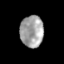
Tissue: skin
Cell type: Epithelial cells
Senescence score: 0.7837
Nuclear area (px): 727
Mean DAPI intensity: 161.923